Question: Can someone please let me know if it is technically possible to have a Spiderweb Chart with 5 different units yAxis some thing like this image. This is for cases that units are not same but can be a compered very fast.

Thanks
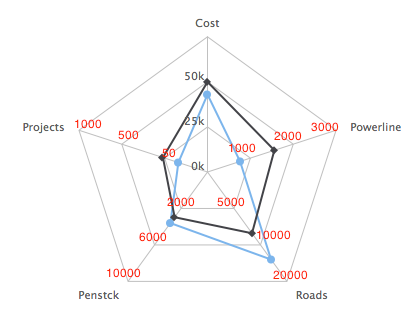
Answer: The labels are displayed only on yAxis (which you have defaulty), but you have ability to use <URL> to add custom text.